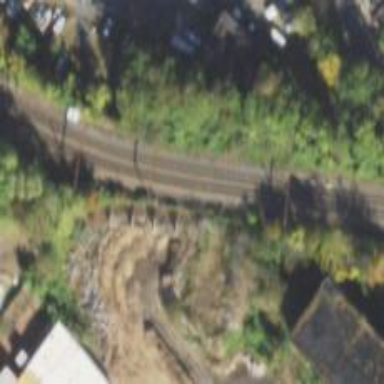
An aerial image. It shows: Abandoned railway spur bridge.